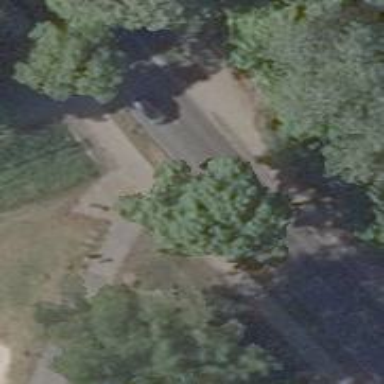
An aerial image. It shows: Secondary road with asphalt surface. It has separate sidewalks on both sides.